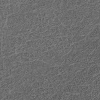
Atmospheric dust classification: not_dusty